Field crop: tomato
Growth stage: 1
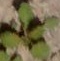
Species: solanum